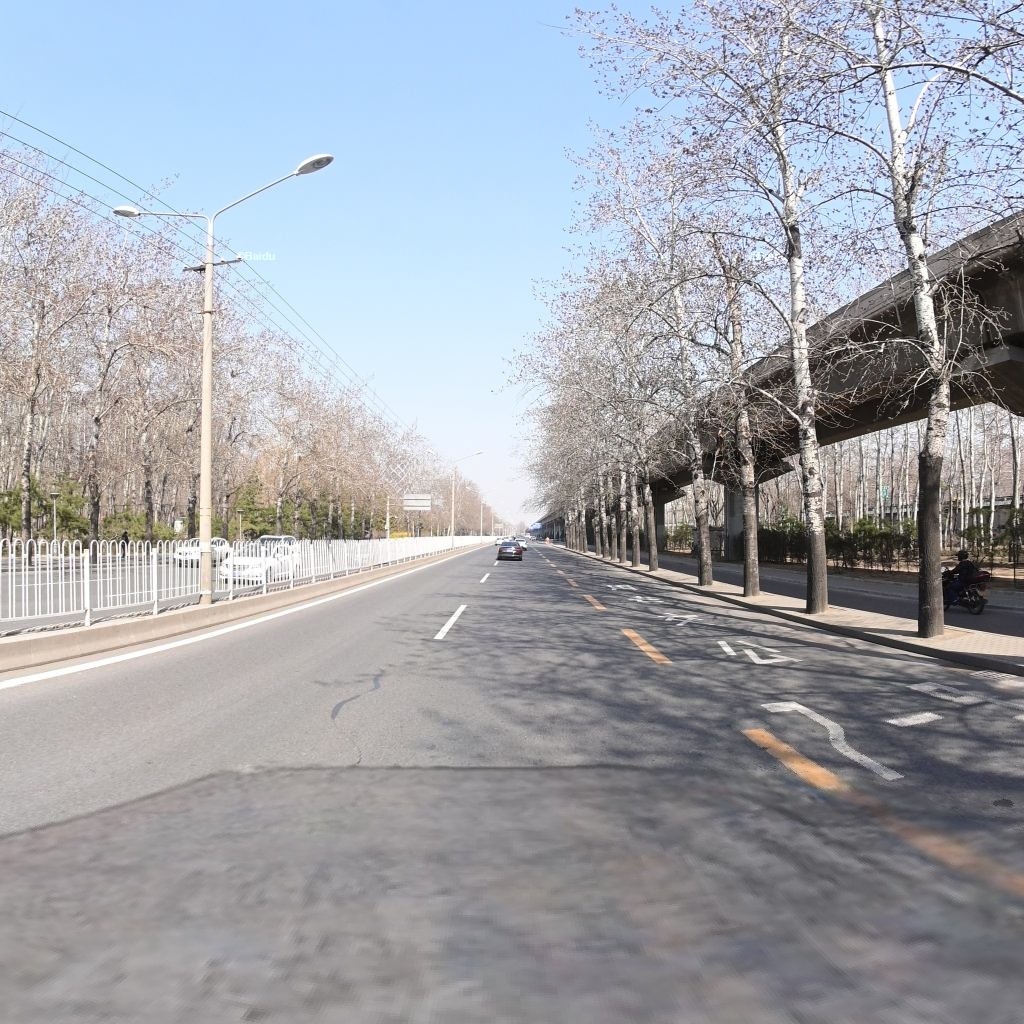
Region: Chaoyang
Road damage annotations: longitudinal patch